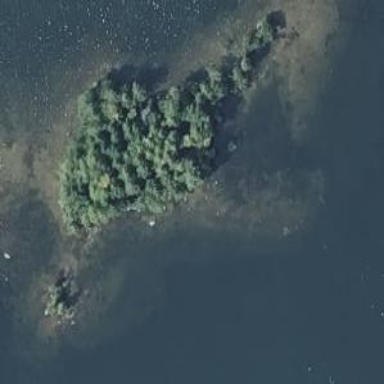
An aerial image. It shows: Island.